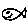
Label: fish